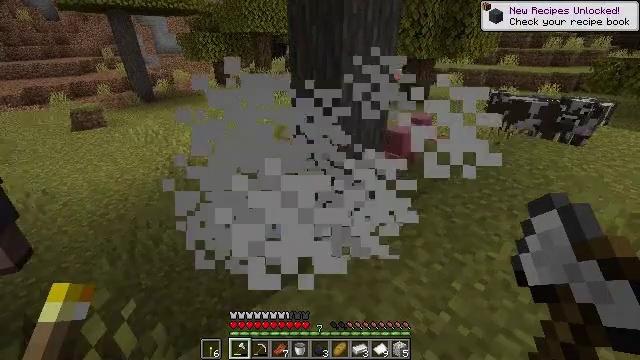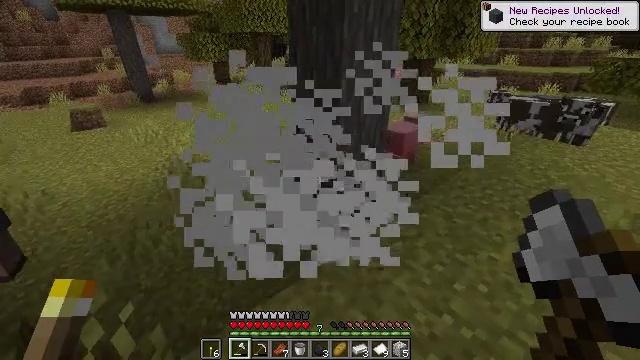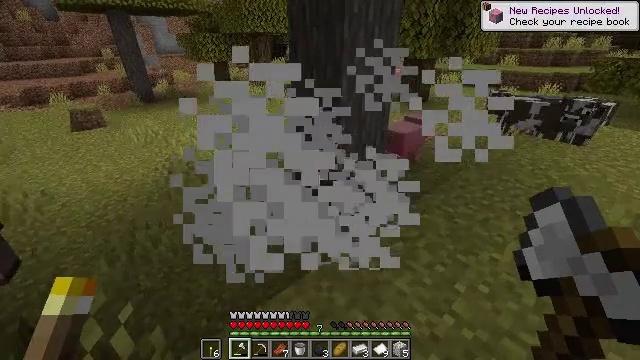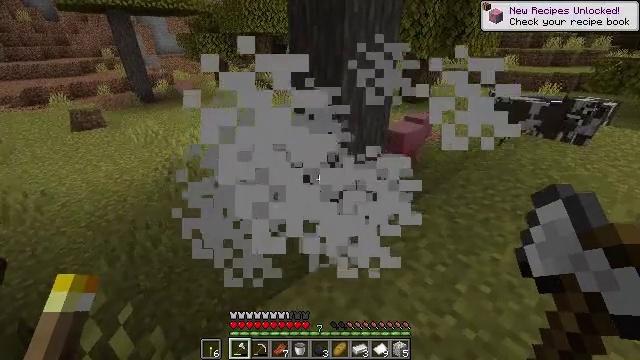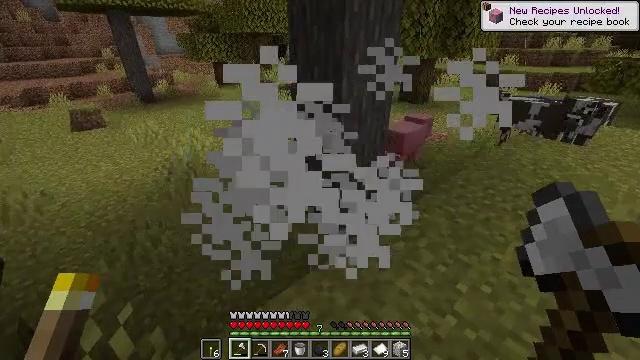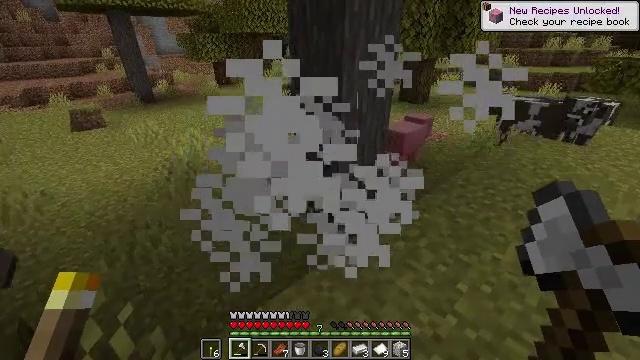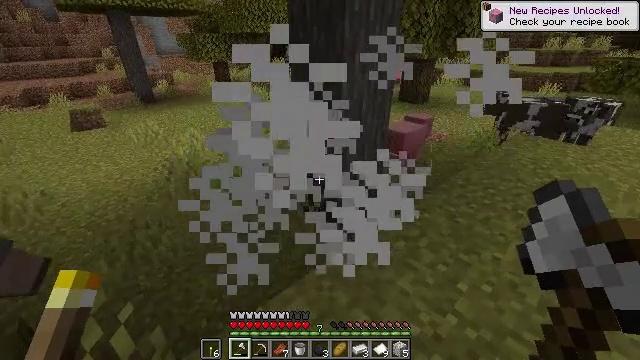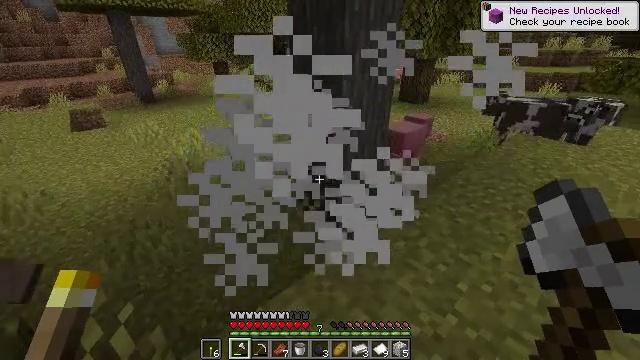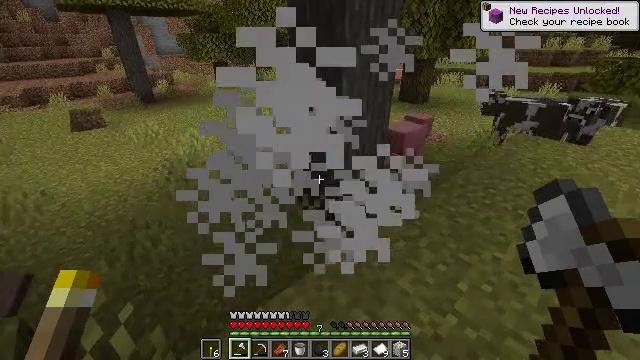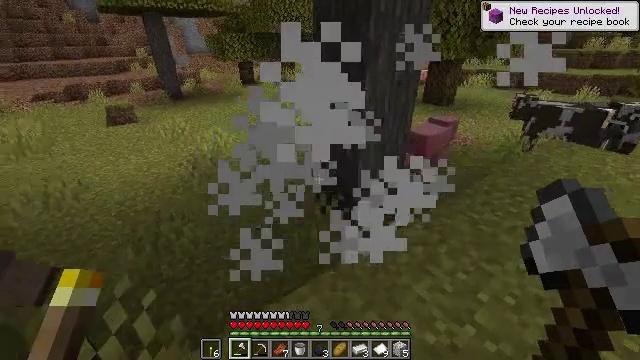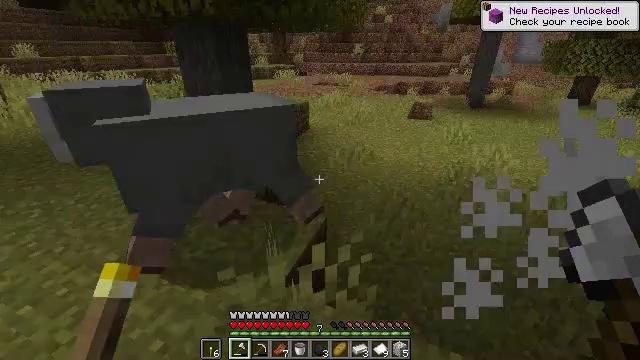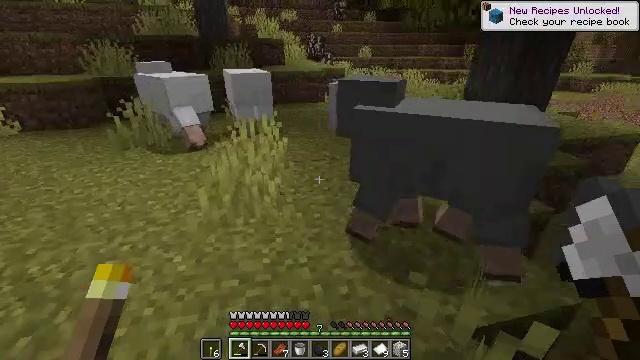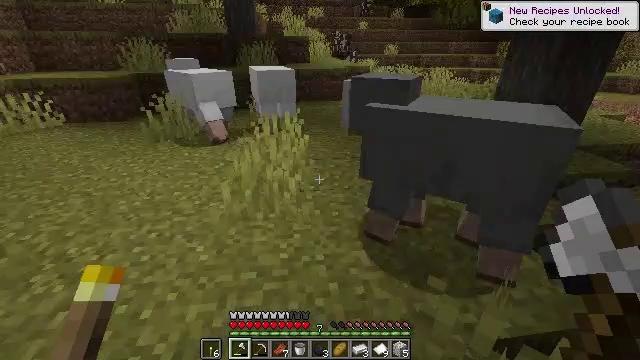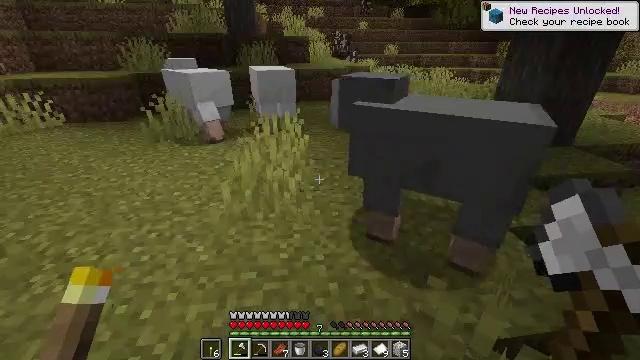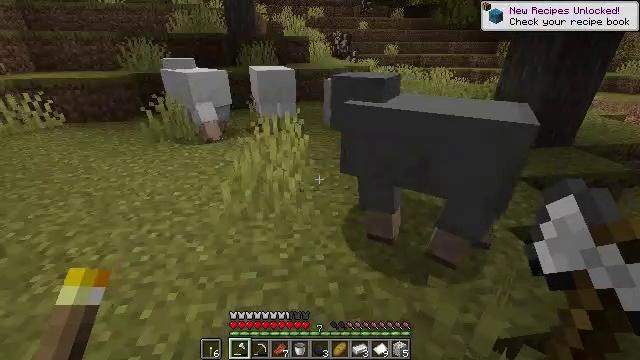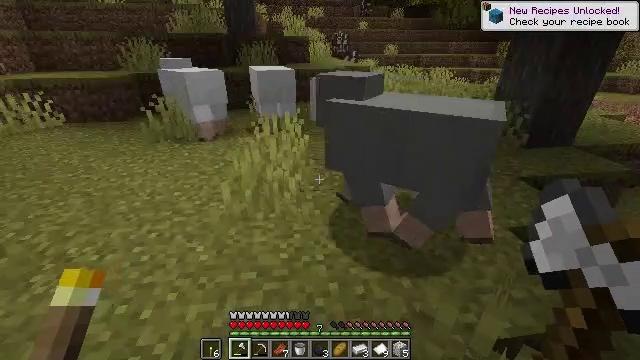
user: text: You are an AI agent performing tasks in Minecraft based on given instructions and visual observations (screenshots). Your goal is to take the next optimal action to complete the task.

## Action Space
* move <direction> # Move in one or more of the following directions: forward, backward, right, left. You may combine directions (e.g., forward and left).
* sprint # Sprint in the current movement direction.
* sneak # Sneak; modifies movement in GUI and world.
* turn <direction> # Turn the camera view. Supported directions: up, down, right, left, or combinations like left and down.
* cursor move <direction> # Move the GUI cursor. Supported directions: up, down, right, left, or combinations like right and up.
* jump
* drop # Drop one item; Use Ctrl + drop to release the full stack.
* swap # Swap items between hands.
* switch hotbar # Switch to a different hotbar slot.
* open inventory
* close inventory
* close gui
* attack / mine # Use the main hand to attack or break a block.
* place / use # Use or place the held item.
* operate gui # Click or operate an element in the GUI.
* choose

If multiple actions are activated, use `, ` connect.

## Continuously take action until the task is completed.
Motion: motion action
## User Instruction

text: Kill mobs.
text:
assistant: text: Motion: no_op
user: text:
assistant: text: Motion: no_op
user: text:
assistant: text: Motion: no_op
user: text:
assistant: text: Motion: no_op
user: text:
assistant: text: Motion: no_op
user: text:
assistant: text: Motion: no_op
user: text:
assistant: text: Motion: no_op
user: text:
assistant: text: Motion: no_op
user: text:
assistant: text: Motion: turn left
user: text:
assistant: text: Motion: turn left and up
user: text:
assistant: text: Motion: turn left
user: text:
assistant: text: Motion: turn left
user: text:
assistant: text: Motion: no_op
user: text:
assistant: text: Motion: no_op
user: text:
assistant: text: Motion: no_op
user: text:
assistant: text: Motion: no_op
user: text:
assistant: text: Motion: turn right
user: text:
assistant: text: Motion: turn right
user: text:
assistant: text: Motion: attack / mine
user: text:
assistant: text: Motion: attack / mine
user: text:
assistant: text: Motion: attack / mine
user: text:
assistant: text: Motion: turn left
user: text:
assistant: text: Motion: turn left and up
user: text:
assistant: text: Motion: no_op